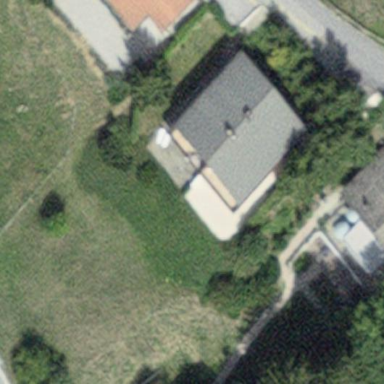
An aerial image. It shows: Simple house.